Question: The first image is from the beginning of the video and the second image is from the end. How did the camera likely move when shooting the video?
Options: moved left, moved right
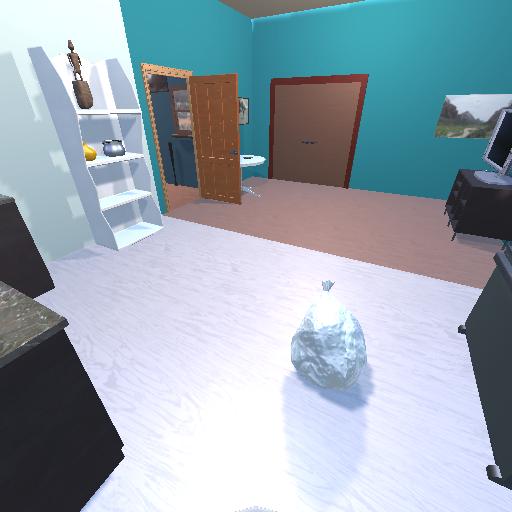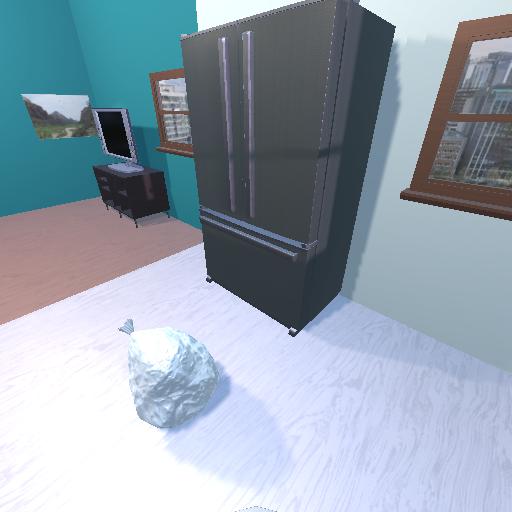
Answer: moved left